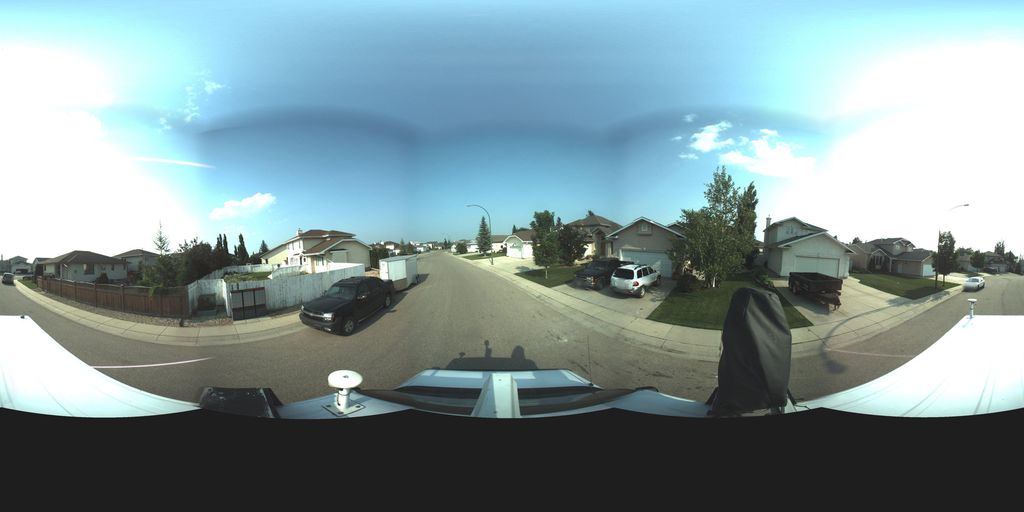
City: saskatoon